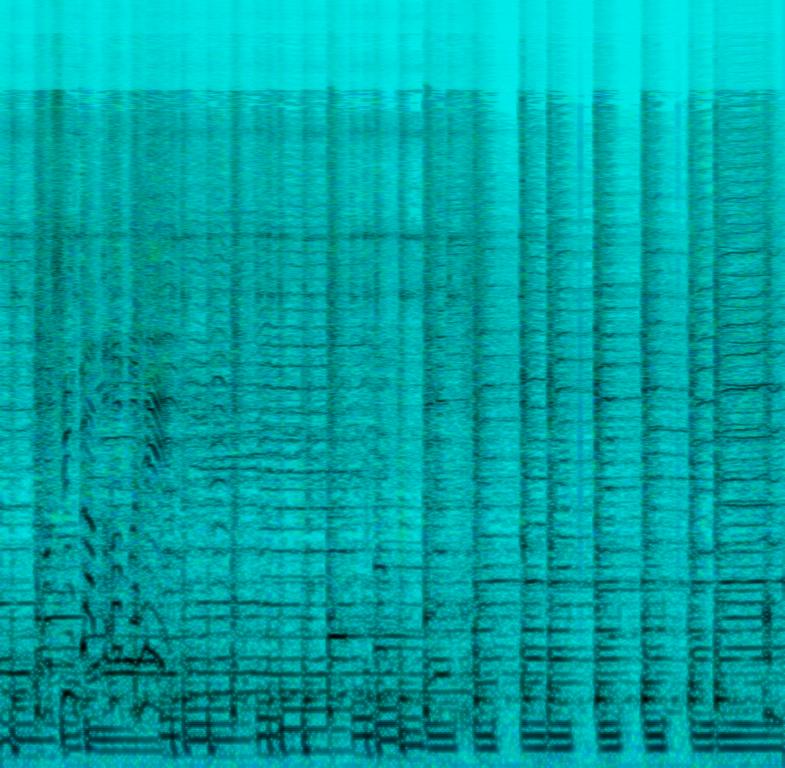
This song contains acoustic drums playing a groove along with an e-bass and a tambourine. A brass section is playing along with the drum fills  and the bongos. A piano is playing a melody together with a guitar strumming chords in the mid range. The male singer sounds loud and soulful. This song may be playing in a rollerblade disco.